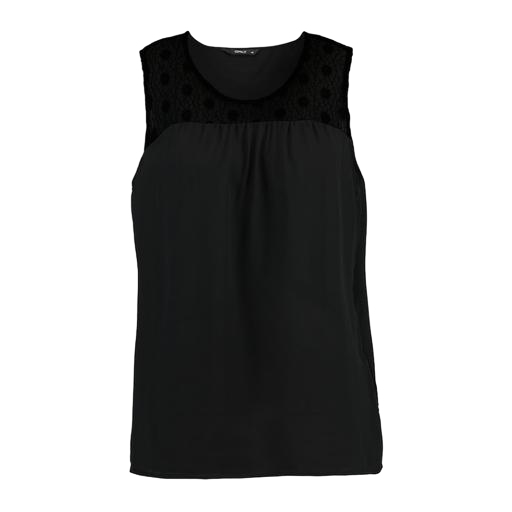
black sleeveless high-low top only macy, sleeveless top lace, black lace front top, white background